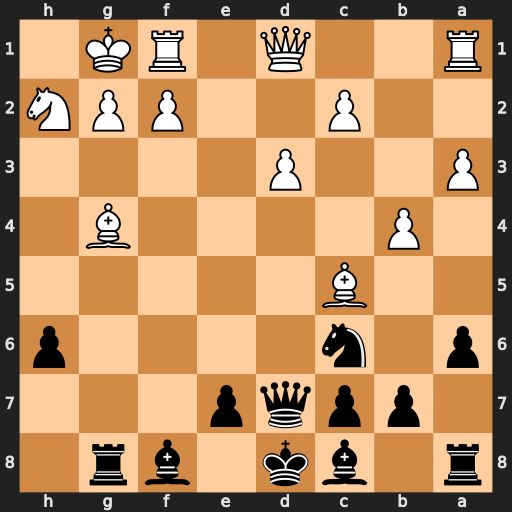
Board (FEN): r1bk1br1/1ppqp3/p1n4p/2B5/1P4B1/P2P4/2P2PPN/R2Q1RK1
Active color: b
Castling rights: -
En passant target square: -
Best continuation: Rxg4 Nxg4 Qxg4 Qxg4 Bxg4